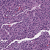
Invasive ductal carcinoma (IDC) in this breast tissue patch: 1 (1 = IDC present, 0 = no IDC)